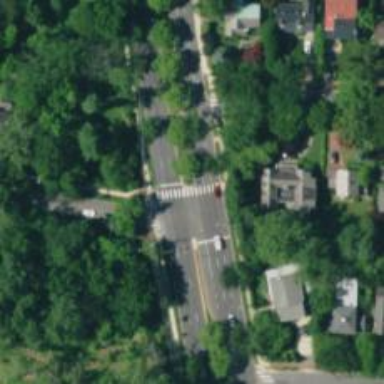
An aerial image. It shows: Uncontrolled crossing along footway.